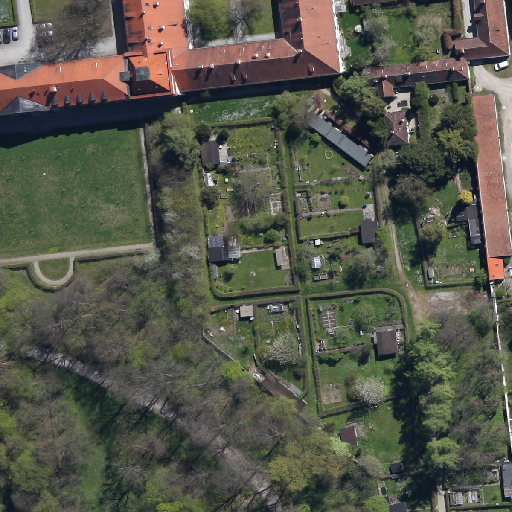
Referring expression: paved road